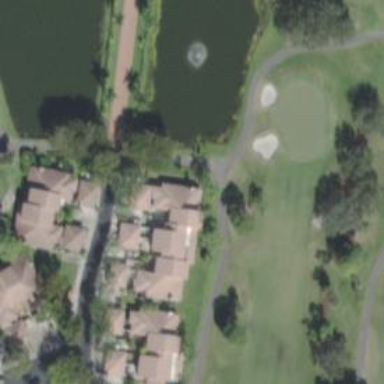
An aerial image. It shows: Path used for both walking and golf.